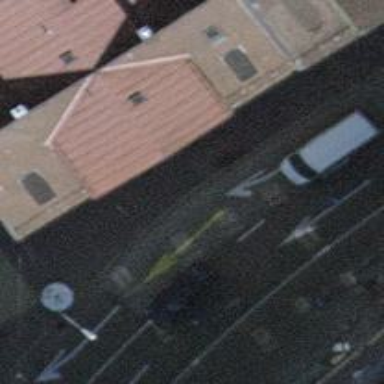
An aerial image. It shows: Restaurant.